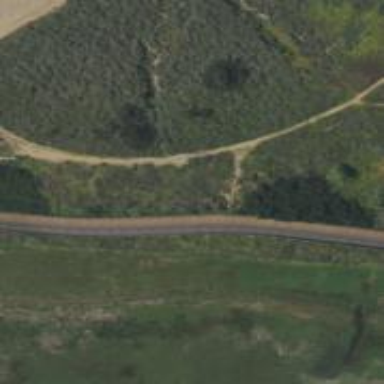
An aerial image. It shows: Path.